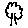
Label: tree